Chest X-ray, PA view. Patient: 33 years old, sex F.
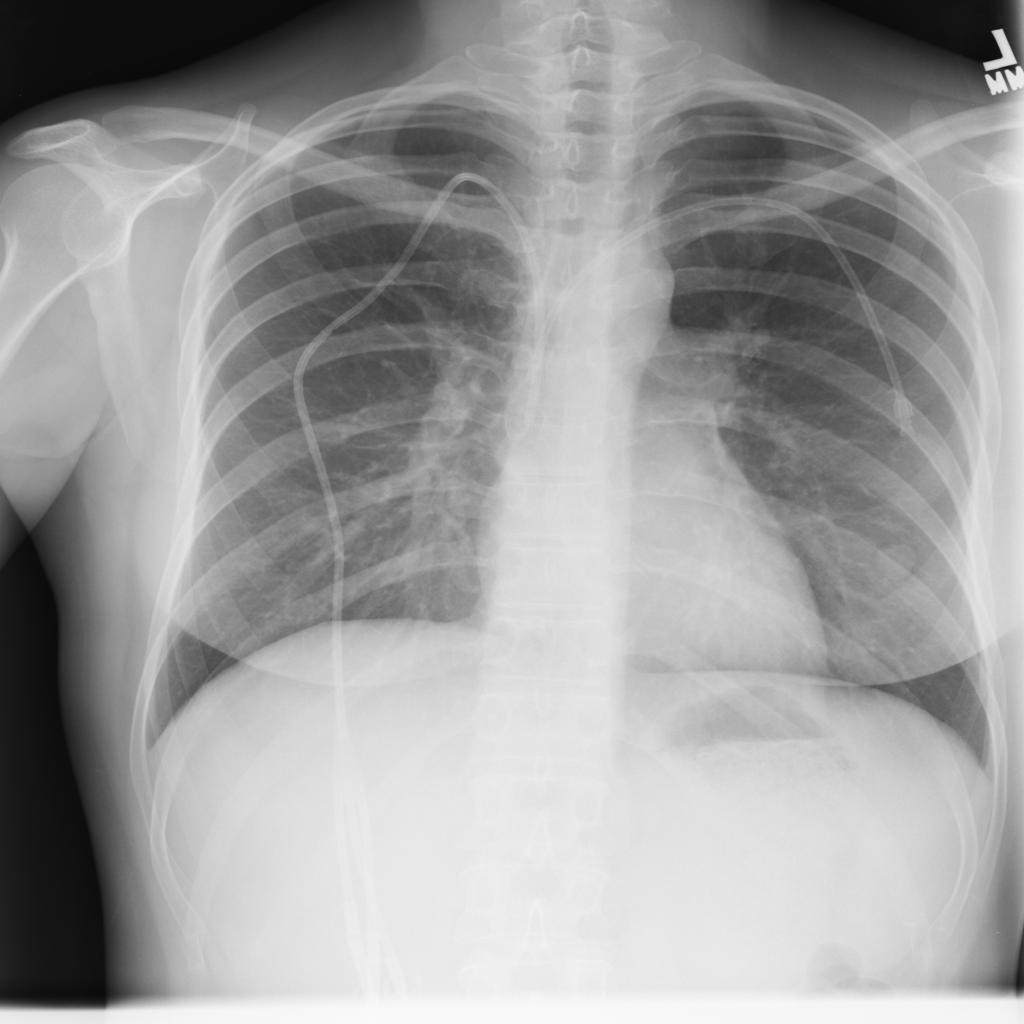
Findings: No Finding